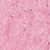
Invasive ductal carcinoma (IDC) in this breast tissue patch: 0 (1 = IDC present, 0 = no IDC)